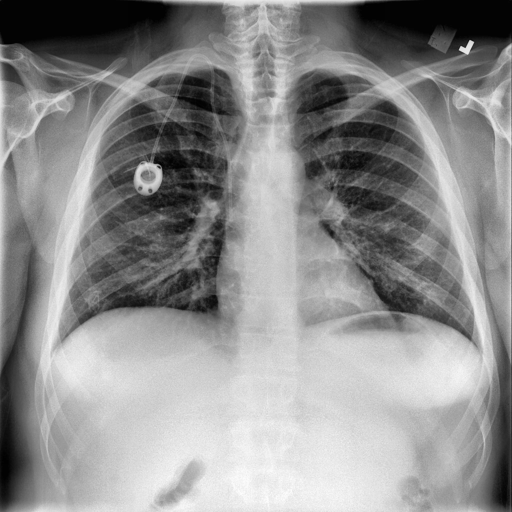
Finding: NORMAL